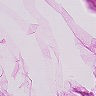
Metastatic tissue present: no